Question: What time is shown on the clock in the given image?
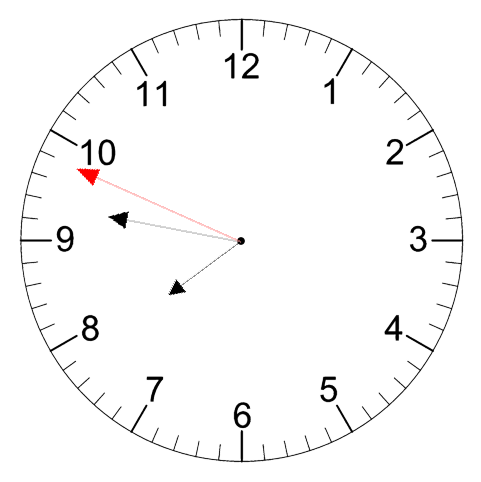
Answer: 07:46:49